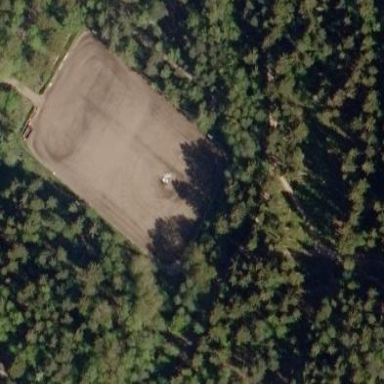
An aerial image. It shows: Turf pitch dedicated to equestrian sports.